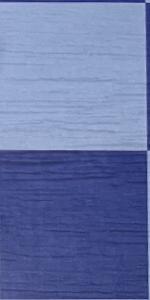
Label: Empty